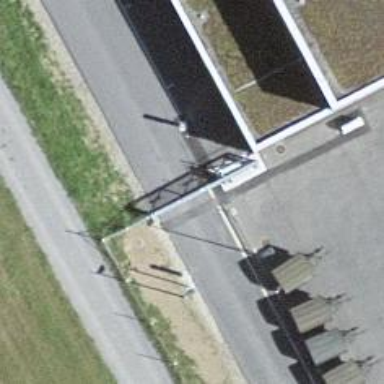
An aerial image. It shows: Lift gate barrier.